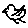
Label: bird